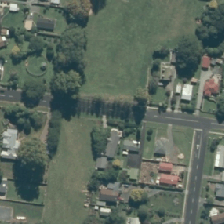
Land cover: urban_parkland